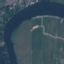
Land use / land cover: River